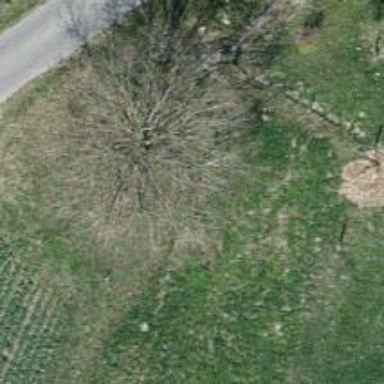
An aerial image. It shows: Beautiful tree in nature.